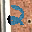
Label: 2